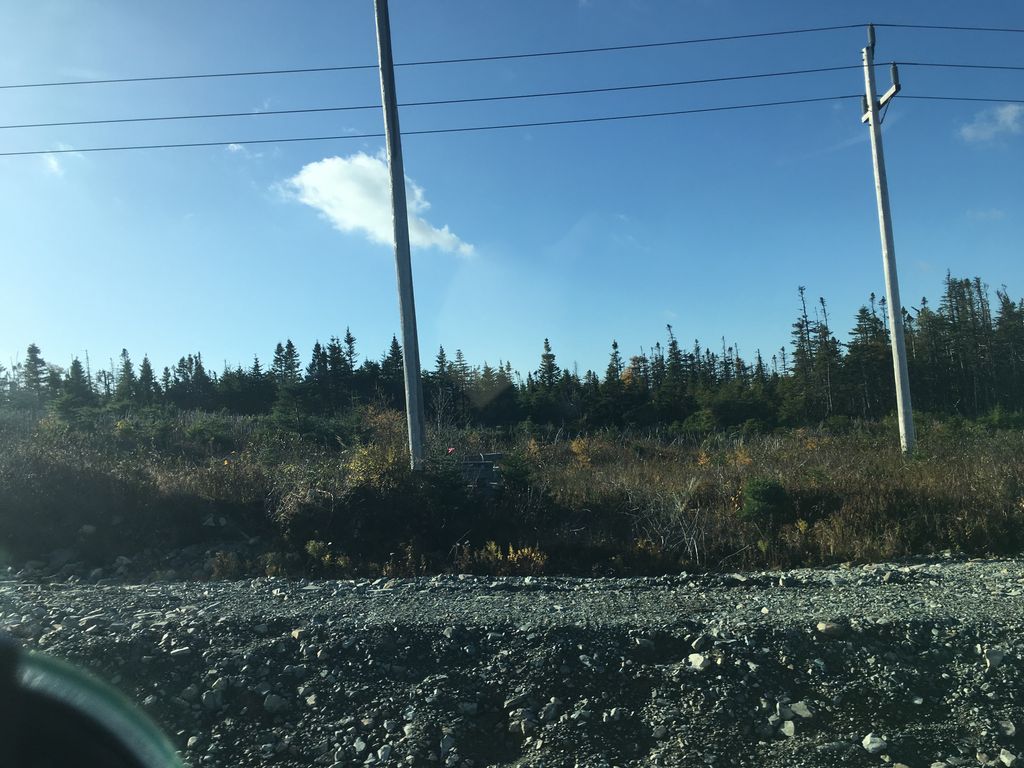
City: st_johns